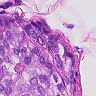
Metastatic tissue present: yes